Question: I'm trying to subtract 2 values from different columns of the same row in the H2 database.
:
SLNO int, NUM1, NUM2 & OUTPUT are long
(have entered smaller numbers in this example for easier understanding).
I'm storing two long numbers under NUM1 & NUM2 columns.
I want to find out the difference between NUM2 - NUM1, the difference has to be stored under the column OUTPUT. I have gone through the documentation <URL> but did not find anything regarding this.
Could you please suggest alternative ways of doing this within the H2 database.
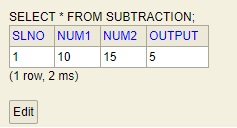
Answer: The easiest way is to add <URL>:
> A computed column is a column whose value is calculated before storing. The formula is evaluated when the row is inserted, and re-evaluated every time the row is updated.
'''
CREATE TABLE SUBSTRACTION
(
SLNO INT,
NUM1 INT,
NUM2 INT,
OUTPUT INT AS (NUM2 - NUM1)
);
'''
This will guarantee that 'OUTPUT' will be always up-to-date.